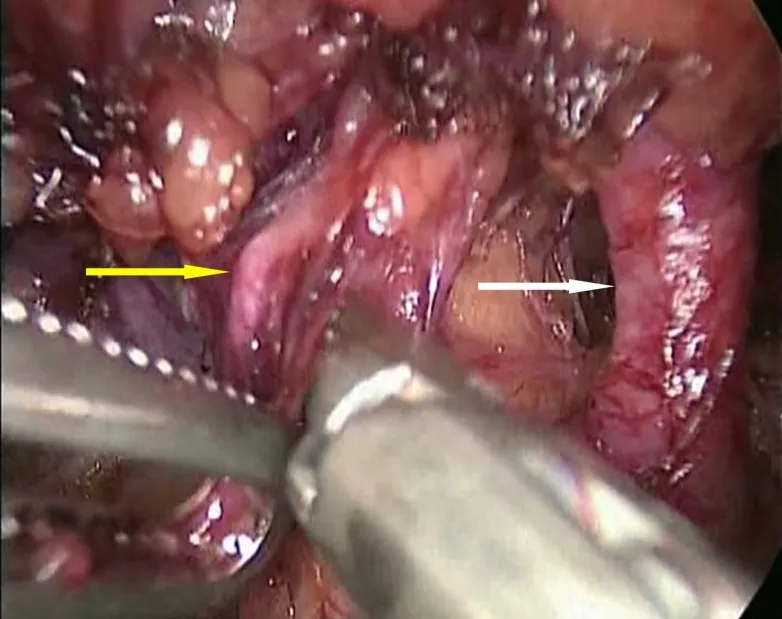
Retroperitoneoscopic view of the dilated lymphatic vessel (yellow arrow) and renal artery (white arrow).
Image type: medical_photograph (other_medical_photograph)